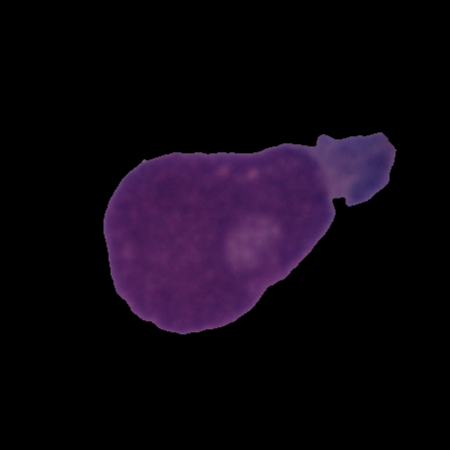
Label: cancer